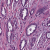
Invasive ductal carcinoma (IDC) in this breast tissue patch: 1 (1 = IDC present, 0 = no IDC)